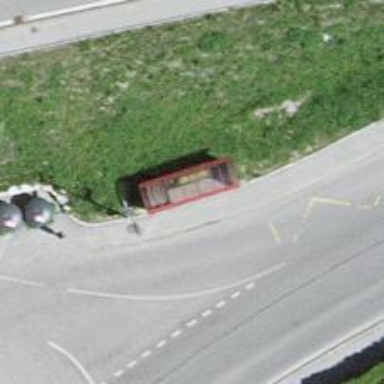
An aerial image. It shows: Bus stop with shelter. It is platform for public transport.